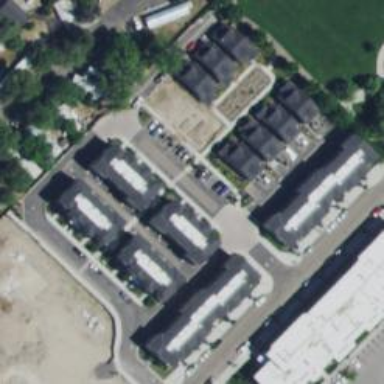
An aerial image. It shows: Residential area with apartments.